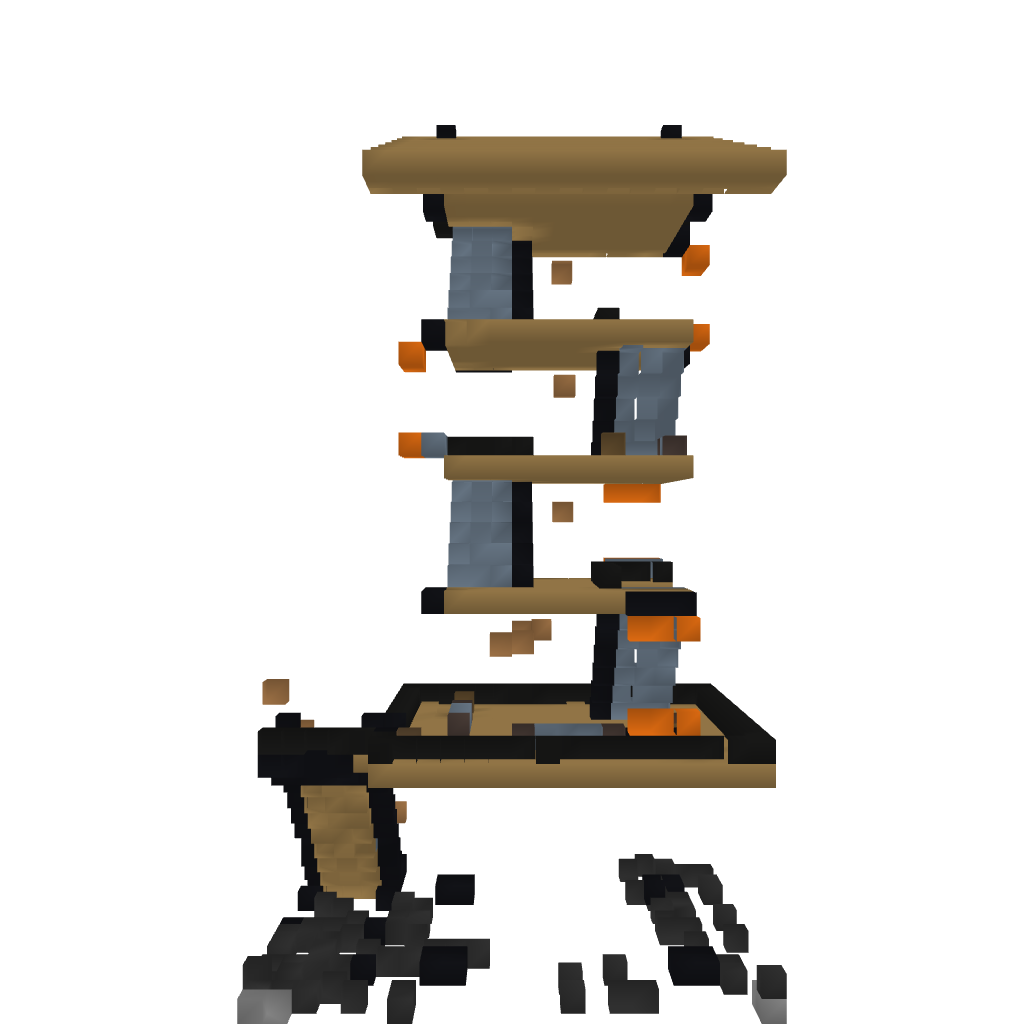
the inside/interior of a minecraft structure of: High Stand Modern House